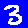
Digit: 3